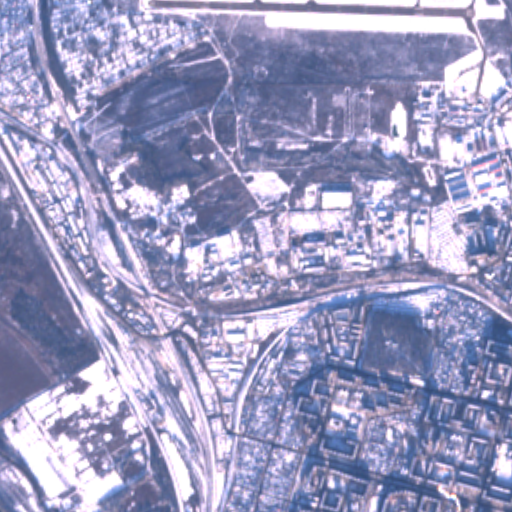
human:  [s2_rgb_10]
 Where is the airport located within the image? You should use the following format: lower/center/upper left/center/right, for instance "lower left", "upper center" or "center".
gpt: The airport is located in the upper of the image.
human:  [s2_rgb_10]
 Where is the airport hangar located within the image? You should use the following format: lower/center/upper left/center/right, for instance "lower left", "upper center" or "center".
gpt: The airport hangar is located in the center of the image.
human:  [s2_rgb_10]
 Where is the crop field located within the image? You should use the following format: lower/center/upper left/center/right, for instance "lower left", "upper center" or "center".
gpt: The crop field is located in the lower left of the image.
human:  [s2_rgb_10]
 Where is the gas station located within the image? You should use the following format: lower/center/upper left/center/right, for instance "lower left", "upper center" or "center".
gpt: The gas station is located in the center left of the image.
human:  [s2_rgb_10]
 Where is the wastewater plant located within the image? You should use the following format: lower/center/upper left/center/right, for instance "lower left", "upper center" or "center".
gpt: The wastewater plant is located in the lower left of the image.
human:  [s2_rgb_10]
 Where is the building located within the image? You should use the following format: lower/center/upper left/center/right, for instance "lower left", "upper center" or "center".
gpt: There is no building in the image.